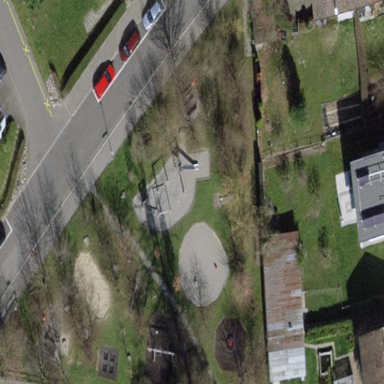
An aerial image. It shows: Playground area for leisure land.